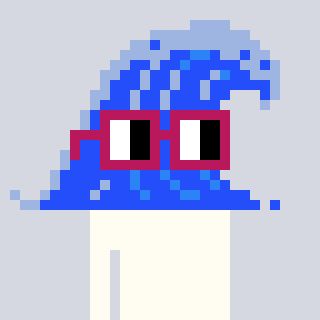
a pixel art character with square dark red glasses, a wave-shaped head and a bege-colored body on a cool background